Field crop: maize
Growth stage: 1
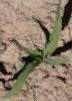
Species: maize